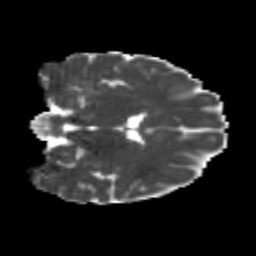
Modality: MD
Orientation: coronal
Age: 24
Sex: male
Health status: healthy
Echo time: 0.074 s